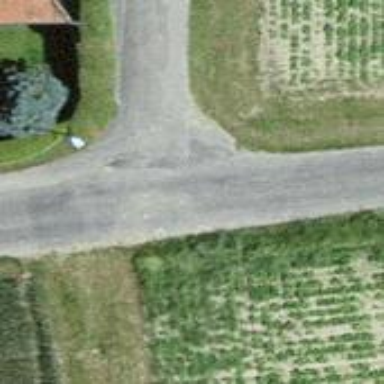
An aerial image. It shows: Unclassified paved road.